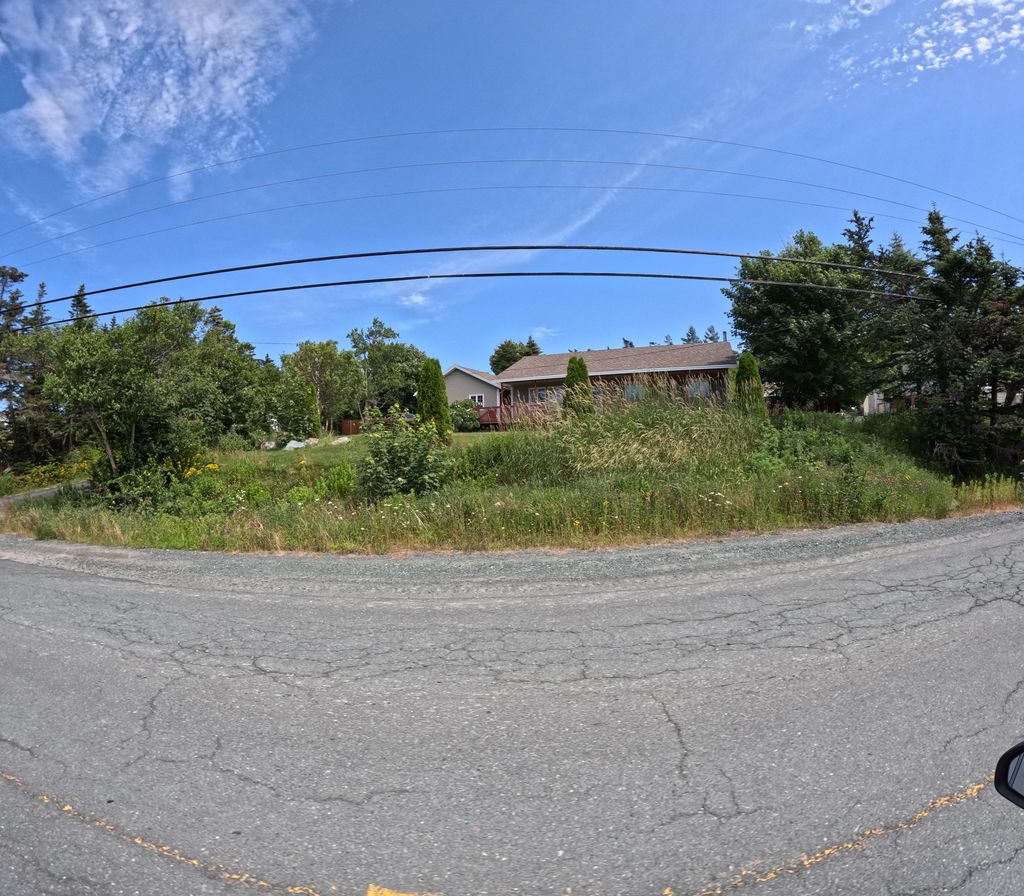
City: st_johns